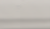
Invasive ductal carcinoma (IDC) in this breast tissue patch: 0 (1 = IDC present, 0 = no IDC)